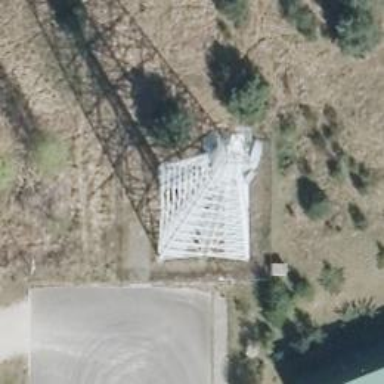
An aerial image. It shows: Communication tower.